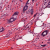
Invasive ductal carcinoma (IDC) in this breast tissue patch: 1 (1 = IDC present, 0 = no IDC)